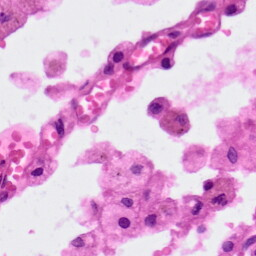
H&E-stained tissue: Lung